Question: I have many examples of this through my database. Below is a simple example you may be able to lend assistance with.
I have an Image table
image_src
street_number
steet_name
postcode
county
country
camera_used
title
description
date_time_taken
user_id
My question is to prevent duplicate data from being added such as camera which could be the same camera for multiple image I thought it best to separate the table.
However if a user then updates the camera in the camera_used table the id in each record would correspond to the updated camera across all images. Same situation with the address.
If this instance is it best to perform a check before the update to see if any other tables reference the id and if so create an insert if not update the record.
The situation is one user updates the camera, another uses think thats not my camera updates the record and back and to we go. Just was unsure if this the best way with one to many.
Image table at present
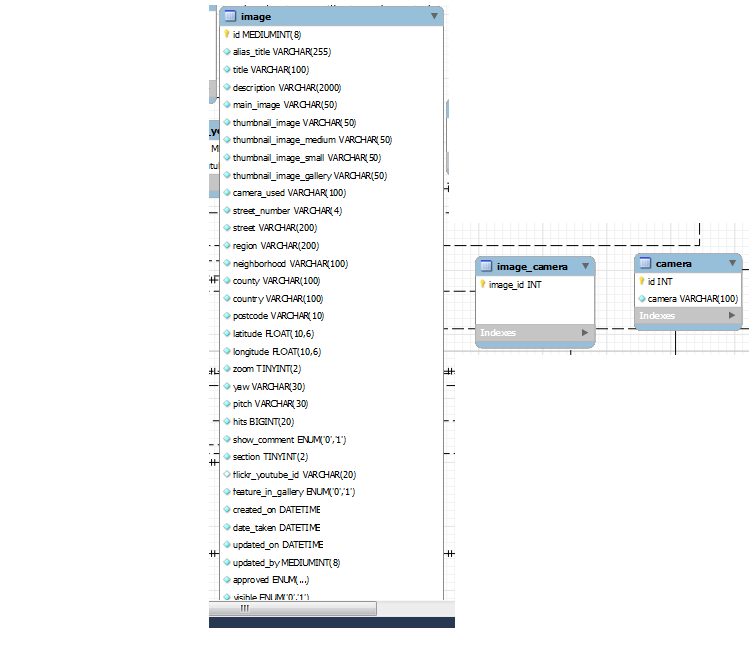
Answer: Don't allow users to update the 'camera' table, at least not directly.
What they can do is update the camera used for their specific image which either finds the correct entry in 'camera' or creates a new one. You don't want to allow them to change the 'camera' table directly at all or else it will change that 'camera' for images, as you indicated.